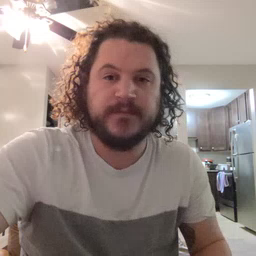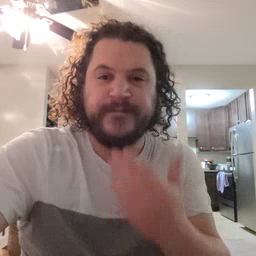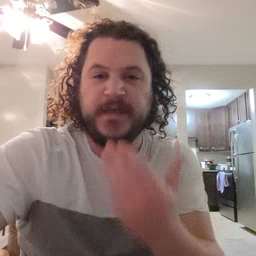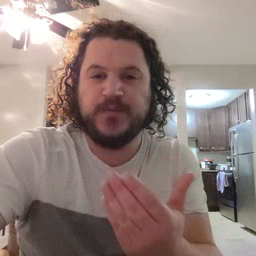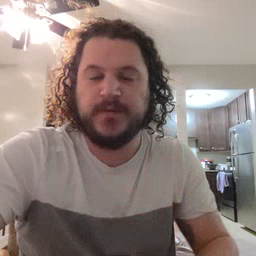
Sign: thankyou